Question: I would like to align different views of the same data set using 'javascript' ('d3.js' in particular). This will eventually be interactive, but I am including a static example to show what I mean. The contour plot and the two slices/projections (corresponding to the cursor in the contour plot) need to remain aligned/in register.
I'm in need of a suggestion about a strategy to accomplish this, or perhaps a pointer to an example. The majority of the examples I have studied have graphs which are loosely related and don't need to be aligned, and those that do align do so in the vertical direction. The horizontal direction seems much more challenging. I saw this <URL> which may be relevant, but I was hoping there was a pure 'javascript' means of ensuring the alignment.
I wish I could give you some sample code I already tried but I'm really so early in this process I'm not even sure which way to go. Vote me down if you must but I'd sure appreciate some suggestions.

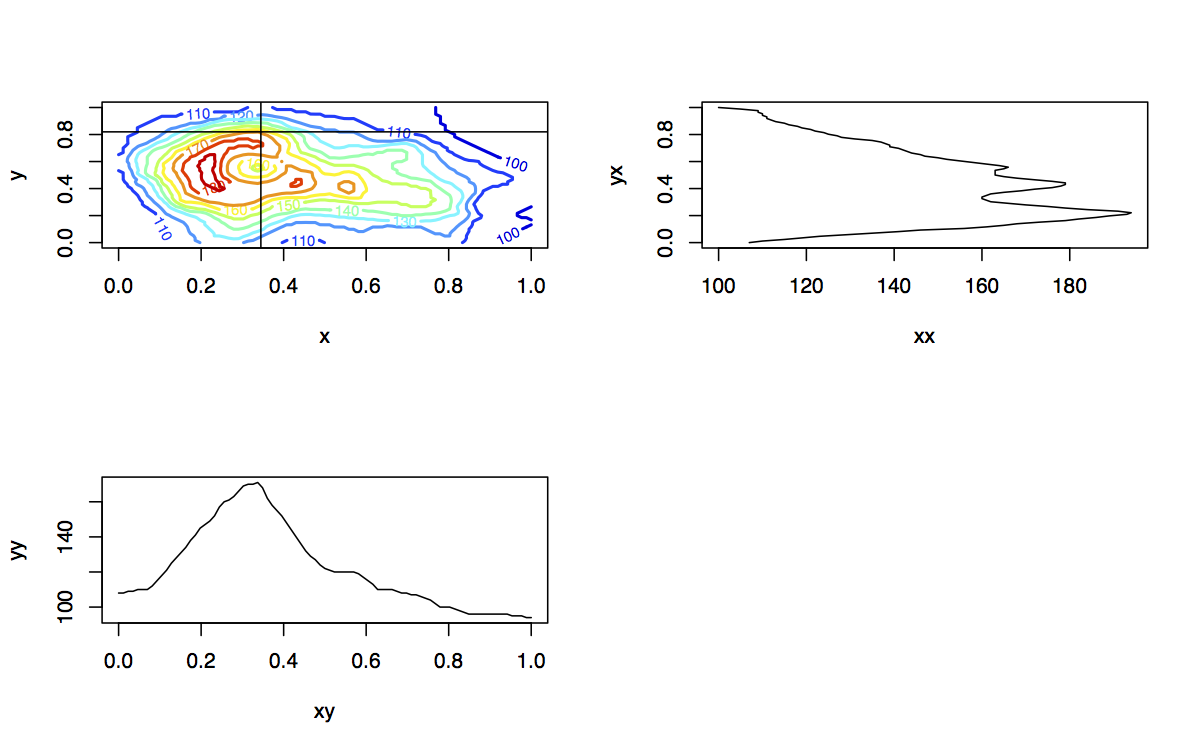
Answer: While its not a complete solution to your problem, I thought I would help you get started with an overview and simple (if a bit contrived) example:
<URL>
In this example, I've taken a contour plot--straight from the D3 examples page--and placed it side-by-side with a copy of itself. The CSS doesn't reflect how you would implement this exactly, but rather illustrates that such a thing can be done and further that maintaining the same scaling for the SVG viewspace is how you can properly line things up. In short:
>
1. Create 2 SVG's with the same width and height
2. Use CSS to move them next to each other
That setup is exemplified by the following snippet:
'''
var margin = {top: 20, right: 20, bottom: 30, left: 30},
width = 960/500 * 150 - margin.left - margin.right,
height = 150 - margin.top - margin.bottom;
'''
These values are shared by SVGs in my example and thus mean they draw into the same sized space.
After that, it will be a matter of creating a different visualization within each SVG space. When you create axis' and draw things into each SVG, D3 will scale them appropriately. Once the base graphs are setup the last piece of the puzzle will be making sure that each graph has the appropriate corresponding data to match each visualization. In your situation that would entail computing partial x or y over the same available axis as the main graph.